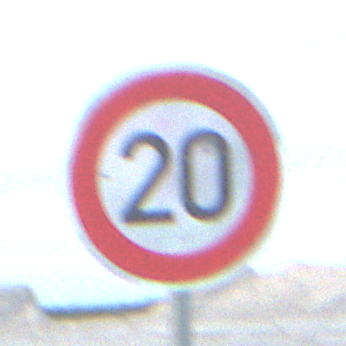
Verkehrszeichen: Geschwindigkeit20
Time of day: SunriseSunset
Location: Outdoor (Beach)
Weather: PartlyCloudy
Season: NotSpecified
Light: Natural